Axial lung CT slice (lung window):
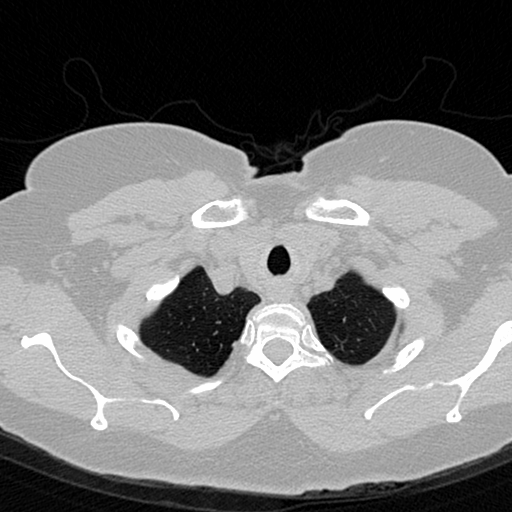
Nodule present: no